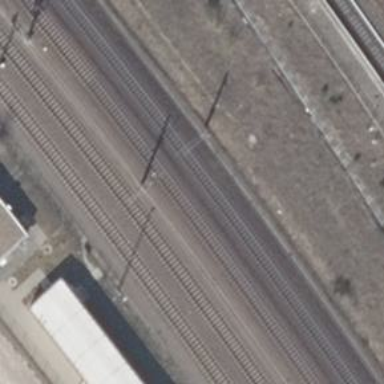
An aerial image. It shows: Railway milestone with catenary mast.